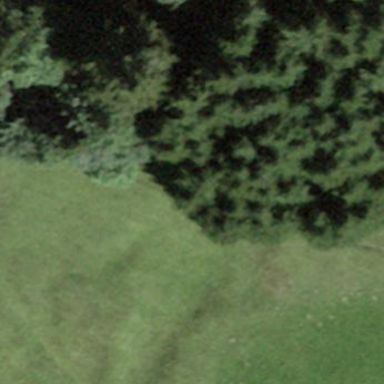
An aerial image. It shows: Mixed forest with various types of leaves.